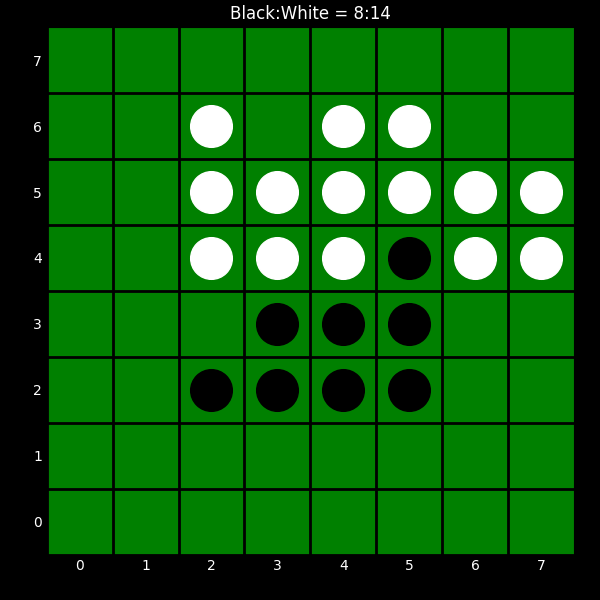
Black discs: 8
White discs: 14